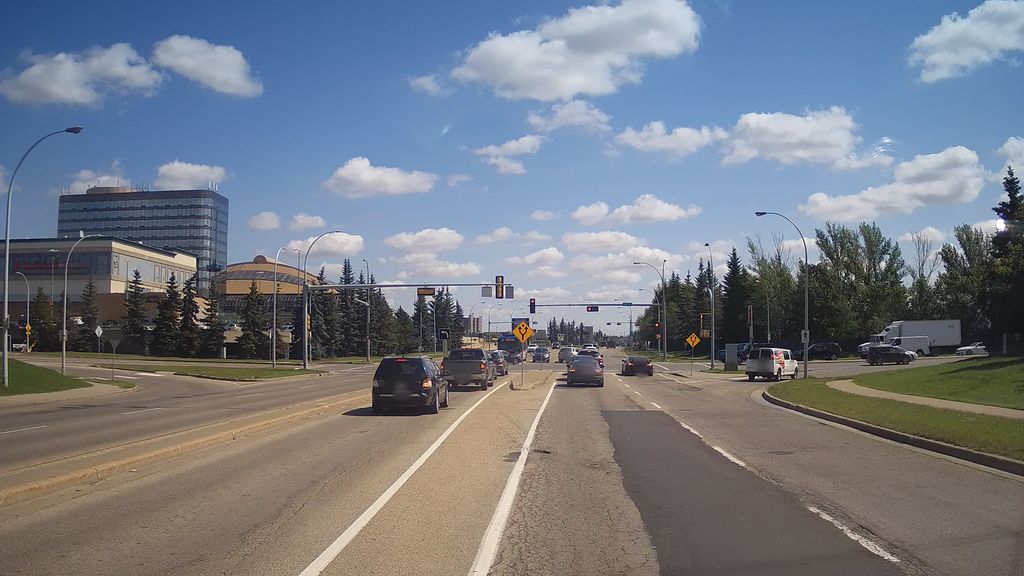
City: edmonton